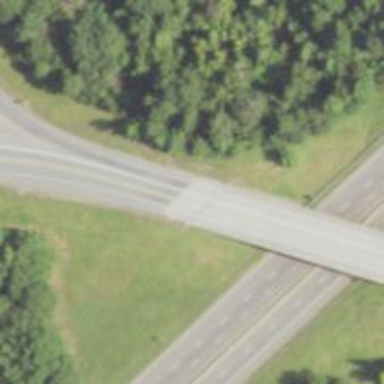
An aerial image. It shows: Viaduct bridge over primary highway.